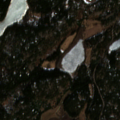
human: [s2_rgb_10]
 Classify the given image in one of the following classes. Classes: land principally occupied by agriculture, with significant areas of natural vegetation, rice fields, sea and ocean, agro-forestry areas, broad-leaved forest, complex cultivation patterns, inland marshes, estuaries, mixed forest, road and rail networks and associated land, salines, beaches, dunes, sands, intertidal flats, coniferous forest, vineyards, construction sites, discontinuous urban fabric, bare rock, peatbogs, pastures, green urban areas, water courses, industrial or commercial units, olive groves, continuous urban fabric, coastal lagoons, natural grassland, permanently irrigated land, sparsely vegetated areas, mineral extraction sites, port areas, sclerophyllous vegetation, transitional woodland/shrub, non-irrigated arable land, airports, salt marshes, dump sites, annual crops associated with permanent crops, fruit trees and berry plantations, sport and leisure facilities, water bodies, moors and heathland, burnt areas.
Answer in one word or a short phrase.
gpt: coniferous forest, mixed forest, sea and ocean